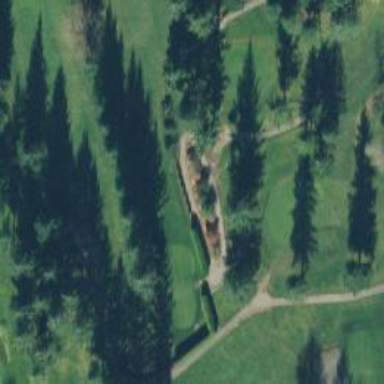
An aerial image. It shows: Pathway for golfing.